Question: I have a multi-table cells and rows with link inside each and javascript "tdhover", For now every link linked to a new page which is a big number of pages "annoying" I am trying to achieve something like in the screenshot below:

My current code is simple html and css:
'''
<table style="padding:0px;font-size:10pt;"><tr><td><a href='/path/1/'>1-100</a></td><td><a href='/path/101/'>101-200</a></td> /* .....etc */
'''
How can I achieve my goal to appear text below the table each time i click the link and change the previous text with new if i click new link?
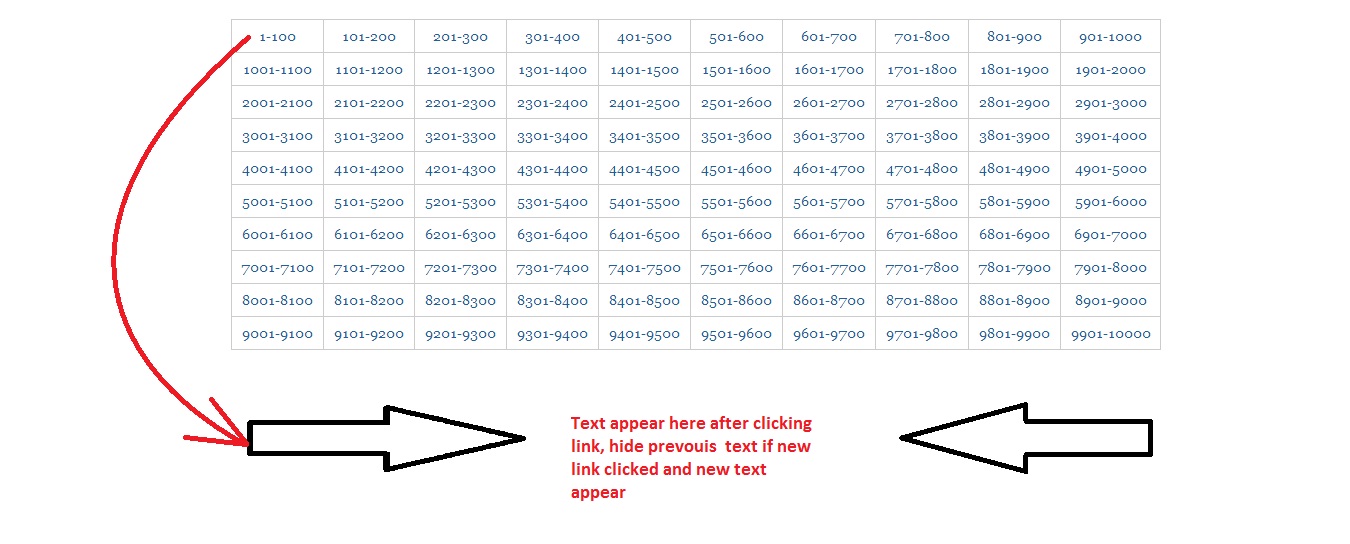
Answer: After 1 day of hard working, searching docs and testing codes, I end up with a solution for my problem.
This is the jquery script to show/hide my divs
'''
<script src="http://code.jquery.com/jquery-latest.js"></script>
<script>
$(document).ready(function(){
$('a').click(function () {
var divname= this.name;
$("#"+divname).show("slow").siblings().hide("slow");
});
});
</script>
'''
And here is the html code:
'''
<div class="menu">
<ul>
<li><a href="#" name="div1" >Home</a></li>
<li><a href="#" name="div2" >Page1</a></li>
<li><a href="#" name="div3" >page2</a></li>
<li><a href="#" name="div4" >page3</a></li>
</ul>
</div>
<div>
<div id="div1" style="display:none">
Hello World
</div>
<div id="div2" style="display:none">
Test
</div>
<div id="div3" style="display:none">
Another Test
</div>
<div id="div4" style="display:none">
Final Test
</div>
</div>
'''
And here is the <URL>